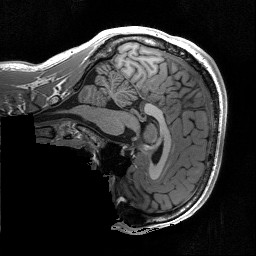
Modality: T1w
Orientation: sagittal